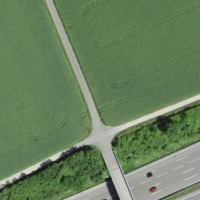
EUNIS habitat code: 57
Species observed at this site:
Hygromia cinctella